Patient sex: M
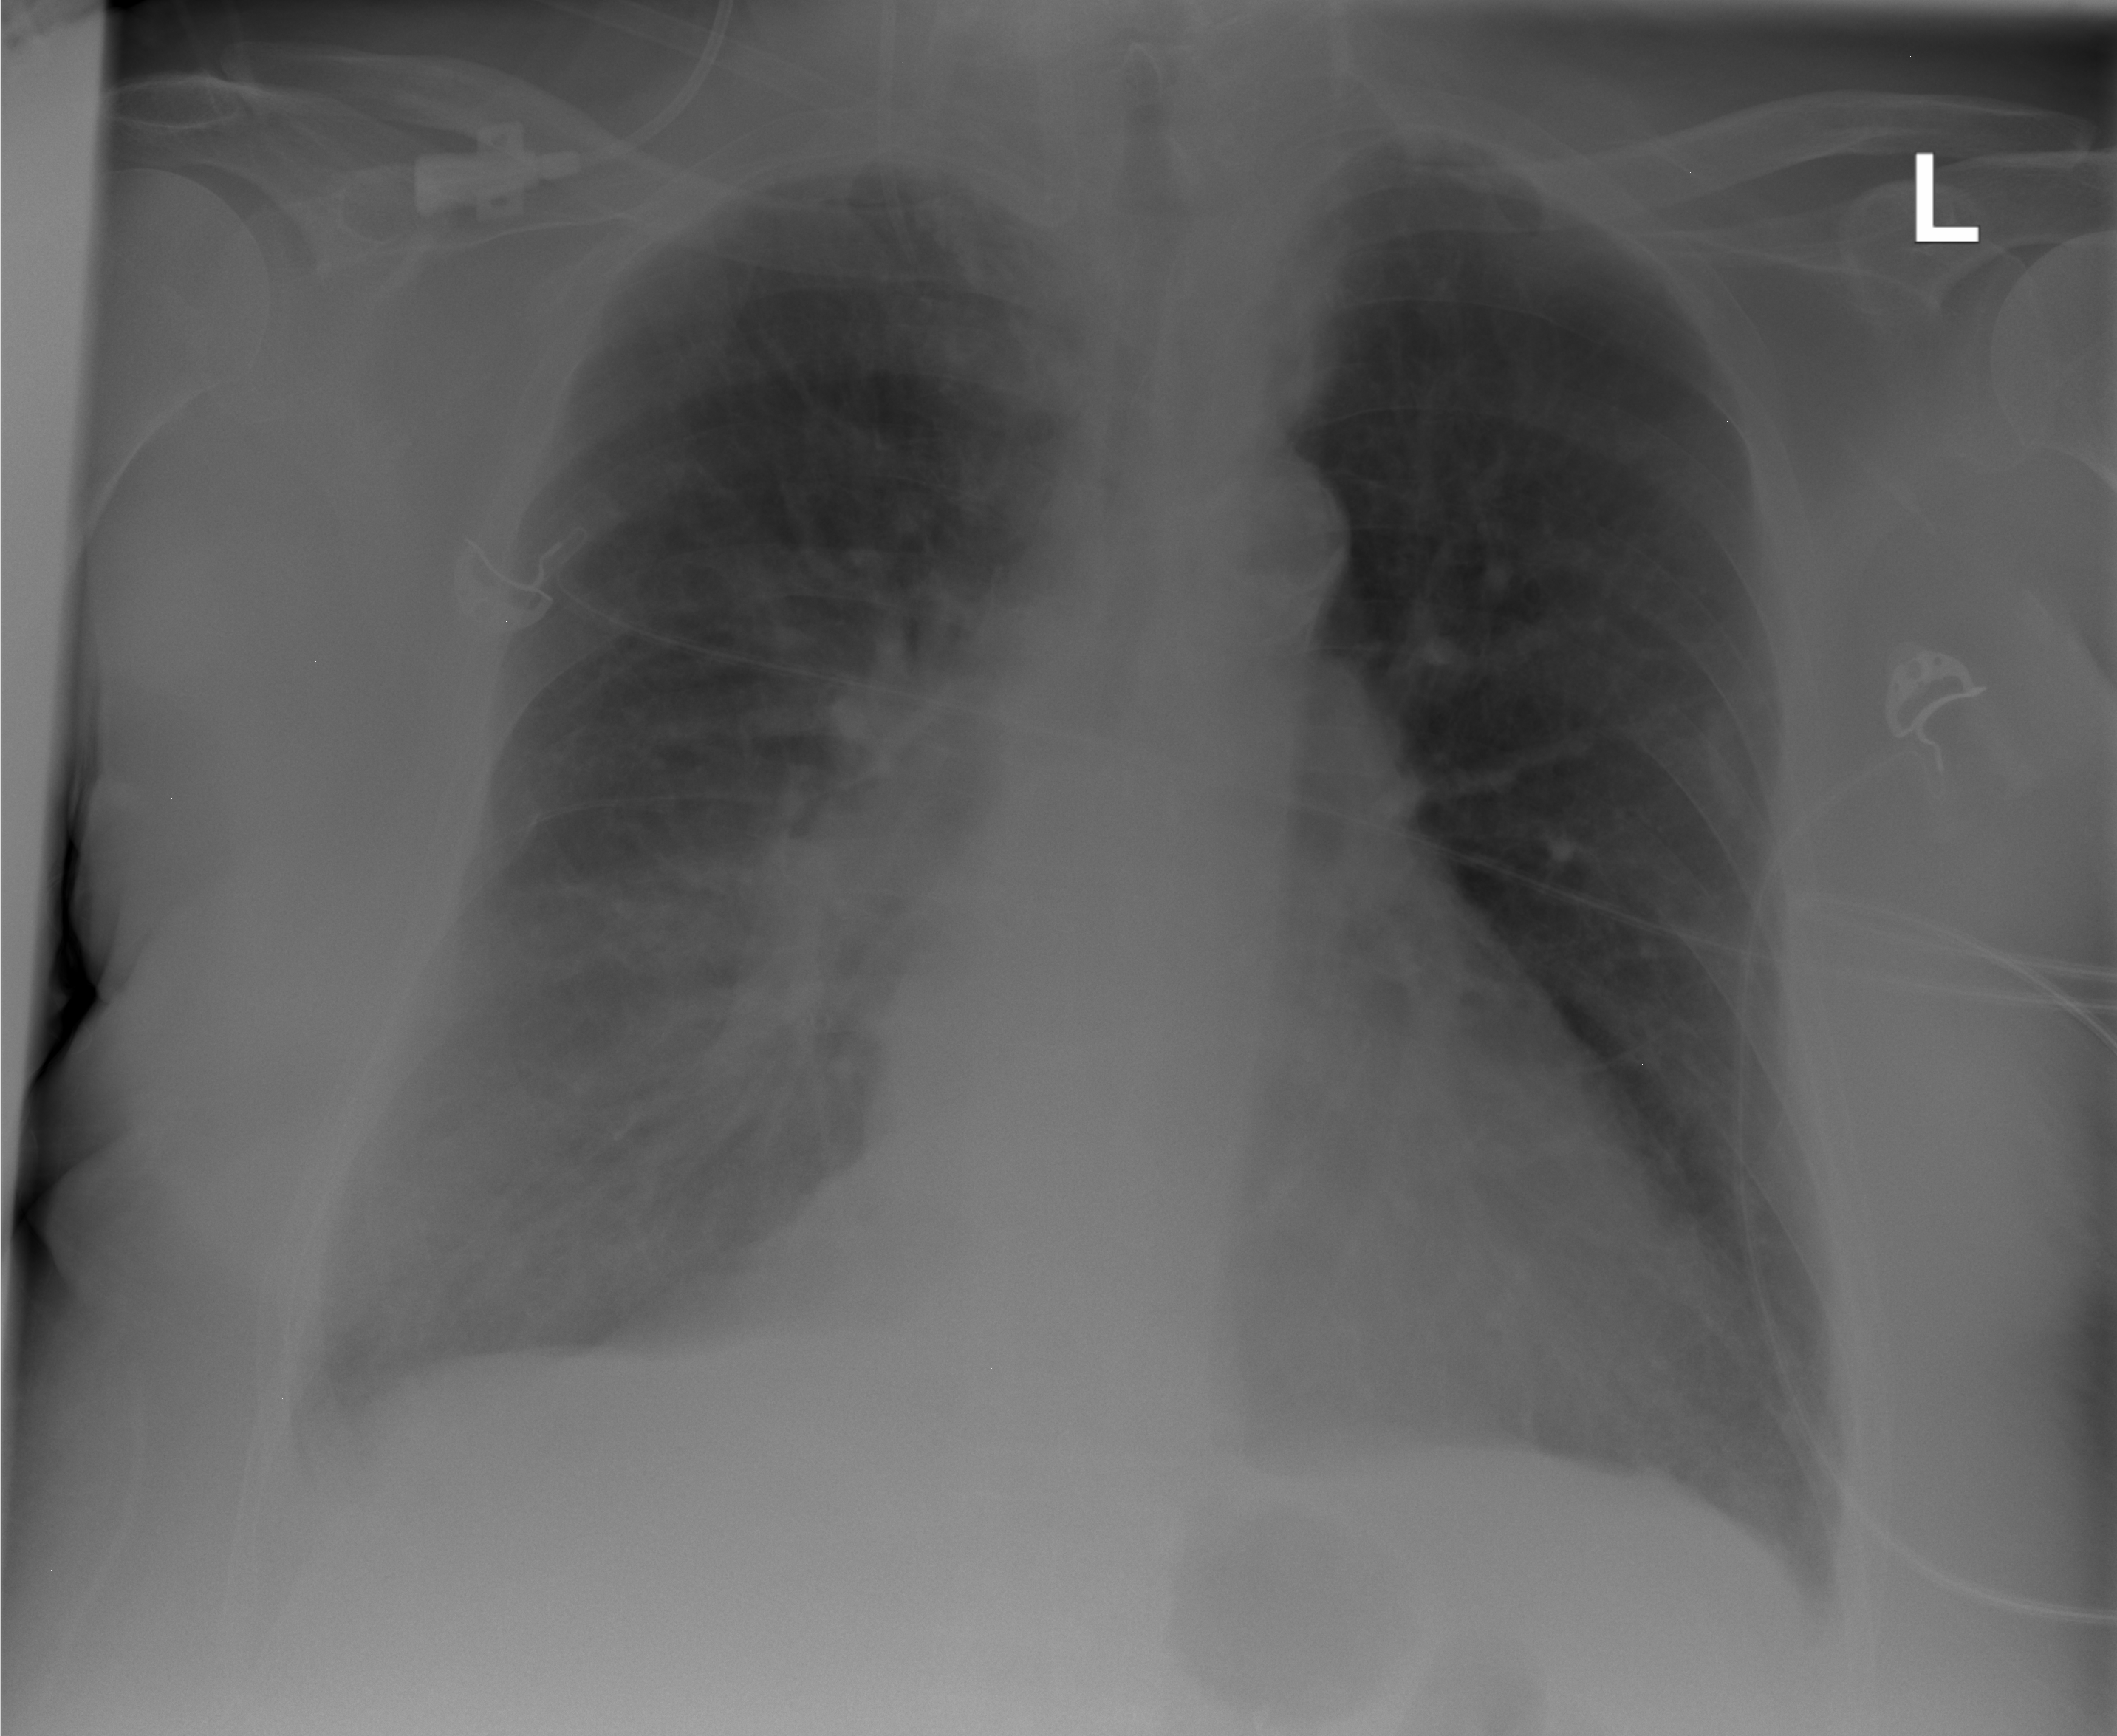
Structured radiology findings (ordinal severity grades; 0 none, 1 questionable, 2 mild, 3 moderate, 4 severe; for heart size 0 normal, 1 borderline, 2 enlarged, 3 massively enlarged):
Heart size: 1
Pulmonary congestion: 0
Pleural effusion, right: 1
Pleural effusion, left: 0
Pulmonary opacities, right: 0
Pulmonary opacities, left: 0
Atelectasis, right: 0
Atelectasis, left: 0